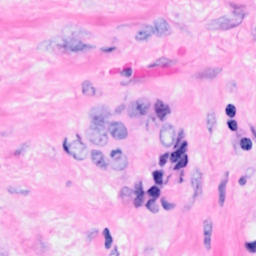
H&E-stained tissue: Breast